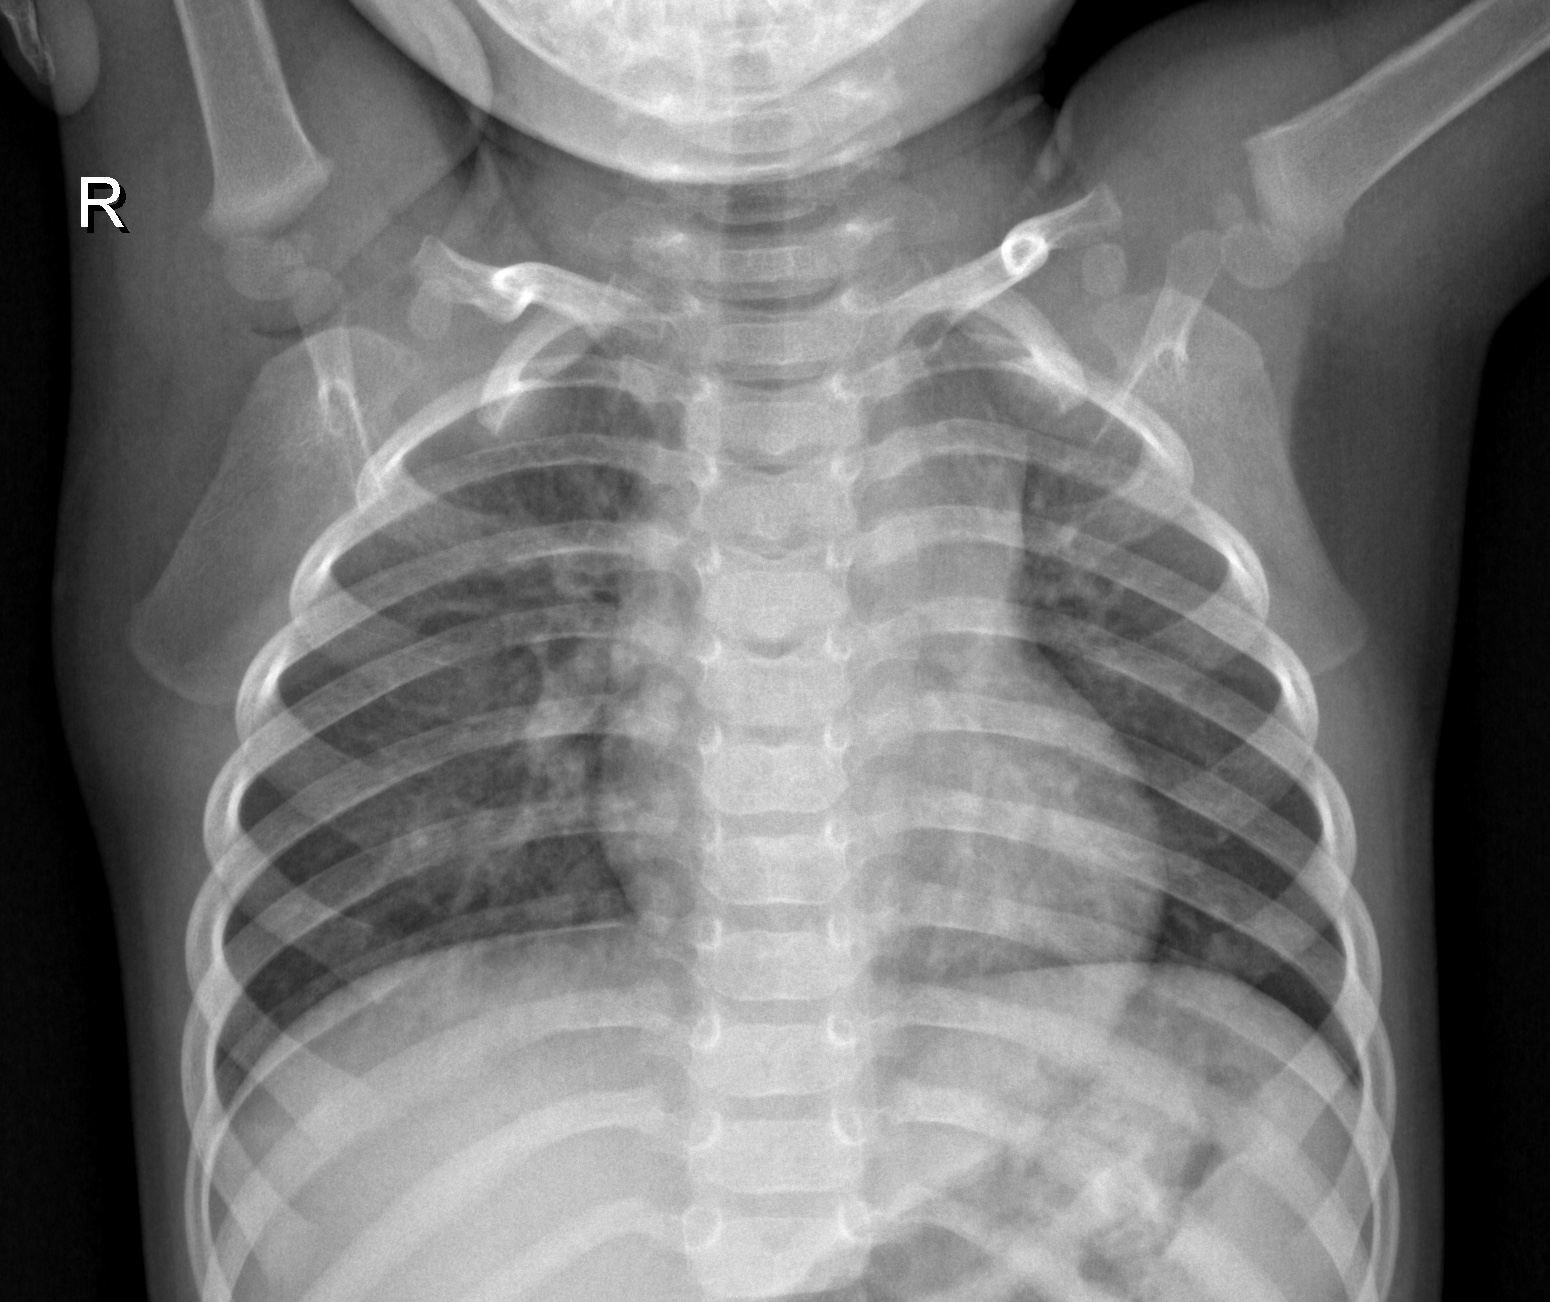
Diagnosis: NORMAL